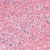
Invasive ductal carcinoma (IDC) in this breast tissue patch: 1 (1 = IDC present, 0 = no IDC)